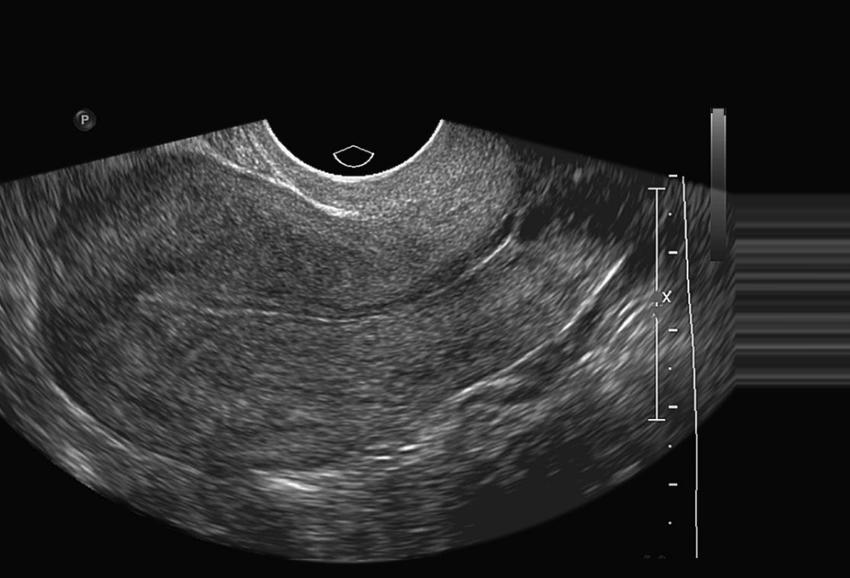
Label: notinfected